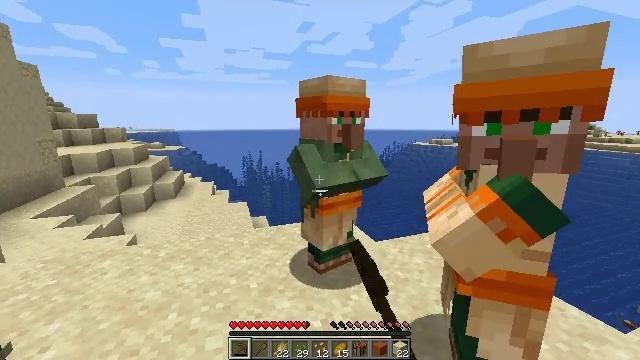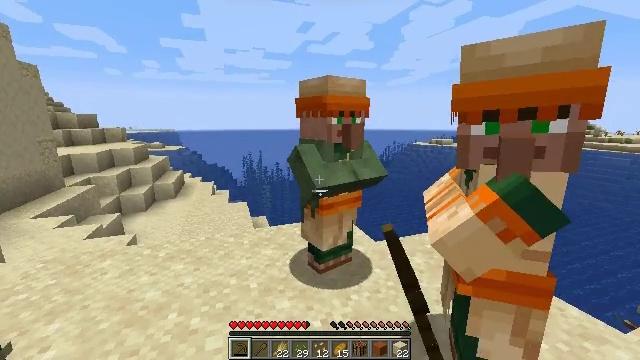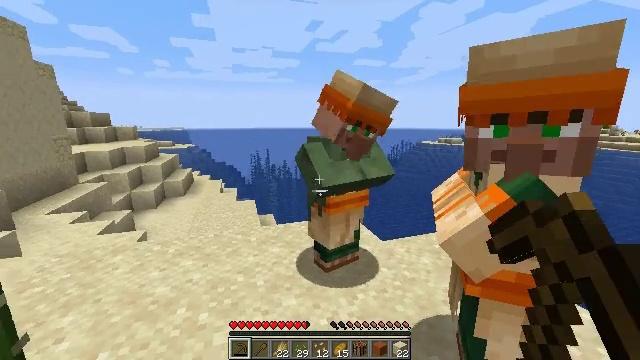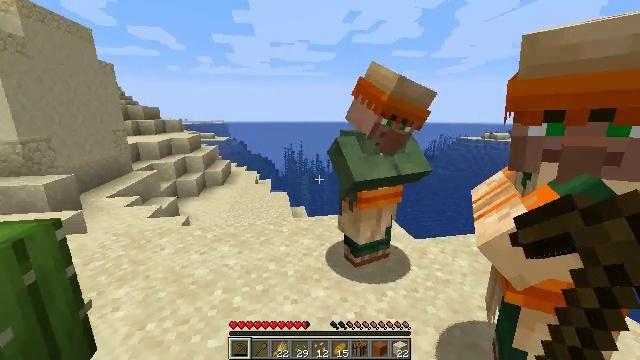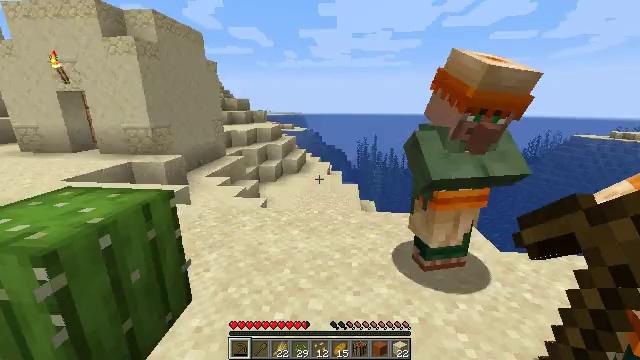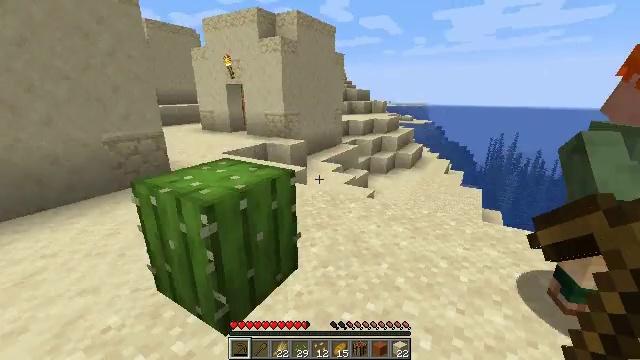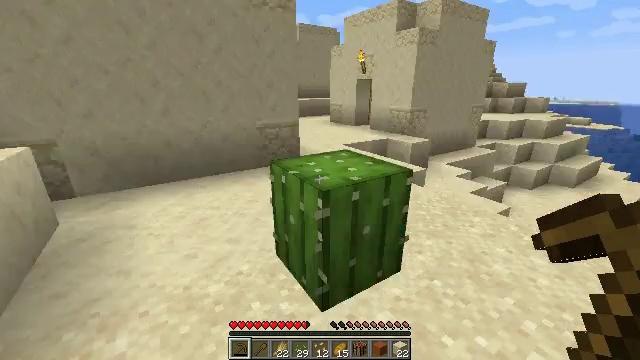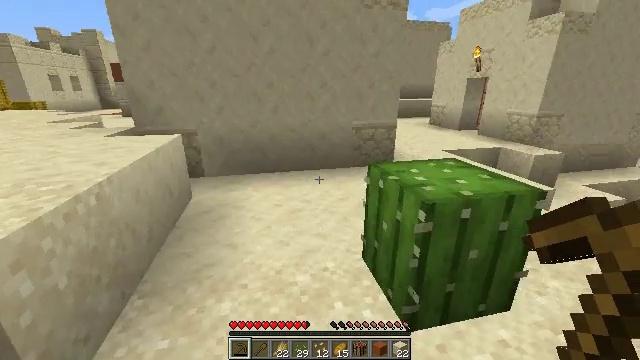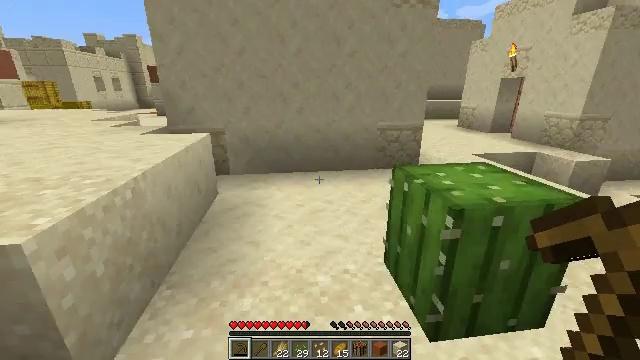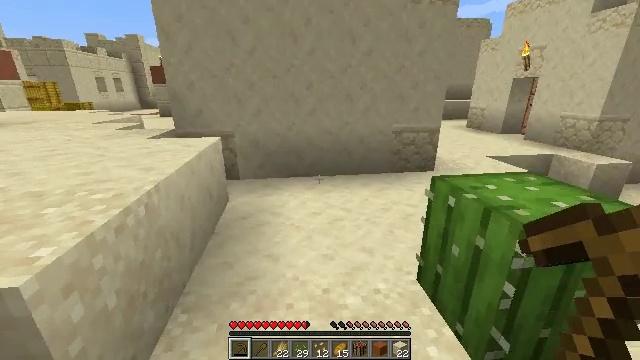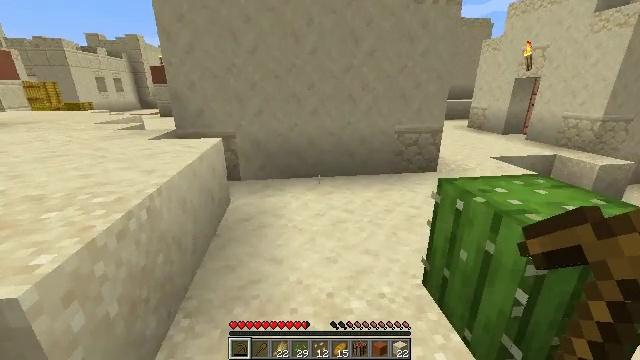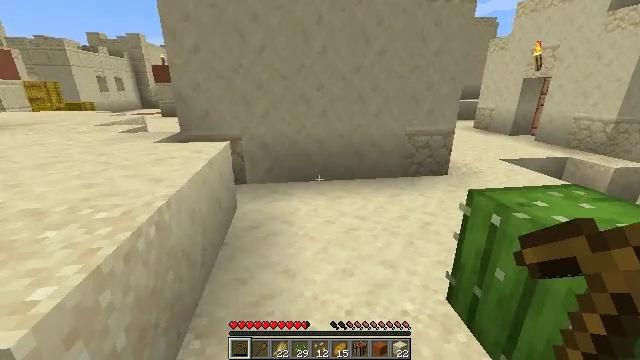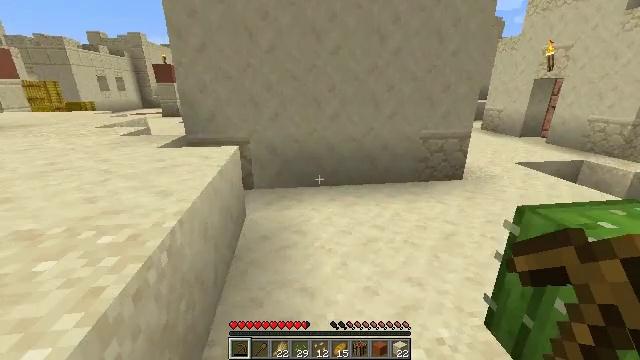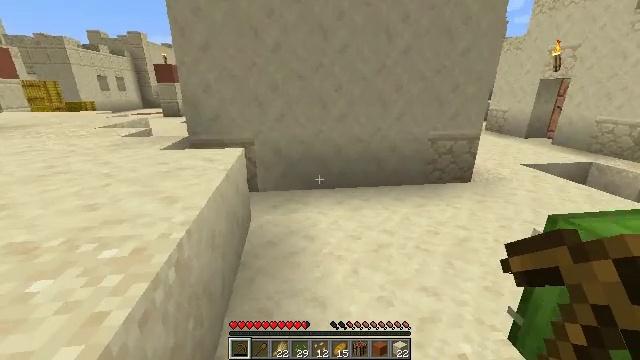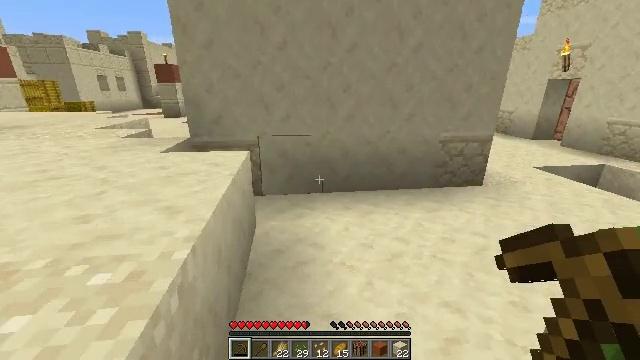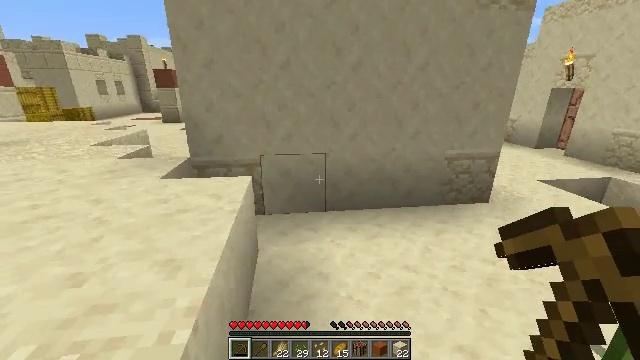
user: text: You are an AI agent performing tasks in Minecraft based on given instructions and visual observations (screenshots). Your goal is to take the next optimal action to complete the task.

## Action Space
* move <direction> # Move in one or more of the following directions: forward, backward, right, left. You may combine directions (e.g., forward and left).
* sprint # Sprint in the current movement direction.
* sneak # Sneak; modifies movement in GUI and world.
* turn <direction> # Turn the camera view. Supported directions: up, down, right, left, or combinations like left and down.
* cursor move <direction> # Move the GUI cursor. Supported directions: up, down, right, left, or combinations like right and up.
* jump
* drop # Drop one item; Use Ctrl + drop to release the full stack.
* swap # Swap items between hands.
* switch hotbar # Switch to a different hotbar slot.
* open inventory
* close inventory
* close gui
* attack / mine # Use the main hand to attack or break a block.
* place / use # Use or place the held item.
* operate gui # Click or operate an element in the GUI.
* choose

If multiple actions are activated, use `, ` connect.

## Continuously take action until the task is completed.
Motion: motion action
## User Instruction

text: Recycle the cyan bed from the house.
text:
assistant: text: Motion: no_op
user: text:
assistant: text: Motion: turn left
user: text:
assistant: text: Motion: turn left and down
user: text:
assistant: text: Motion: turn left and down
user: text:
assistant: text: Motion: turn left and down
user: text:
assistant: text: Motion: turn left and down
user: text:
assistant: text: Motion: move forward and move left, turn left
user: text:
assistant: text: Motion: move forward and move left, turn left
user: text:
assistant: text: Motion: move forward and move left
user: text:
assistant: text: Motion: move forward and move left
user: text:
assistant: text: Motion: move forward and move left
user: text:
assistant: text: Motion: move forward and move left
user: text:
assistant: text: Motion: move forward and move left
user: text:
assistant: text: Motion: move forward
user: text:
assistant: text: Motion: move forward, jump
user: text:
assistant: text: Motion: move forward and move left, jump
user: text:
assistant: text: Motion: move forward and move left, jump
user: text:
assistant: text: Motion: move forward and move left, jump
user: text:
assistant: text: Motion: move forward and move left, jump
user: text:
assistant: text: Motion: move forward and move left, turn left
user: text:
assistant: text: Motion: move forward and move left, turn left
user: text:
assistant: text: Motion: move forward and move left, turn left and down
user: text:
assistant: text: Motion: move forward and move left, turn left
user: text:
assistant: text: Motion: move forward and move left, turn left
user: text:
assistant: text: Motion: move forward and move left
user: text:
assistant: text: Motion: move forward and move left
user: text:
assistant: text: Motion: move forward and move left
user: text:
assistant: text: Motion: move forward and move left
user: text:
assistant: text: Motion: move forward and move left
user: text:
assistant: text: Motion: move forward and move left